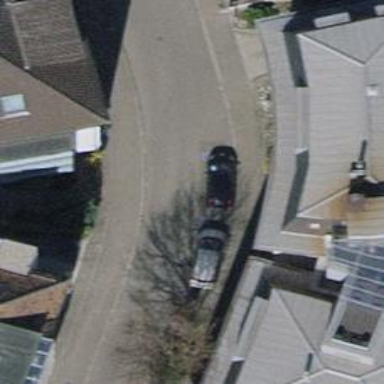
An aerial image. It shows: Paved road in living street.